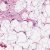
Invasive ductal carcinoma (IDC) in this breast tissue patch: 0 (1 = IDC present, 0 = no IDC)